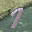
Label: 7